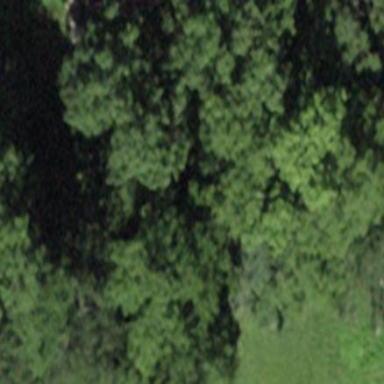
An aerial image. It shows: Forest area.